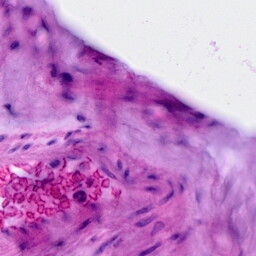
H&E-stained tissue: Ovarian